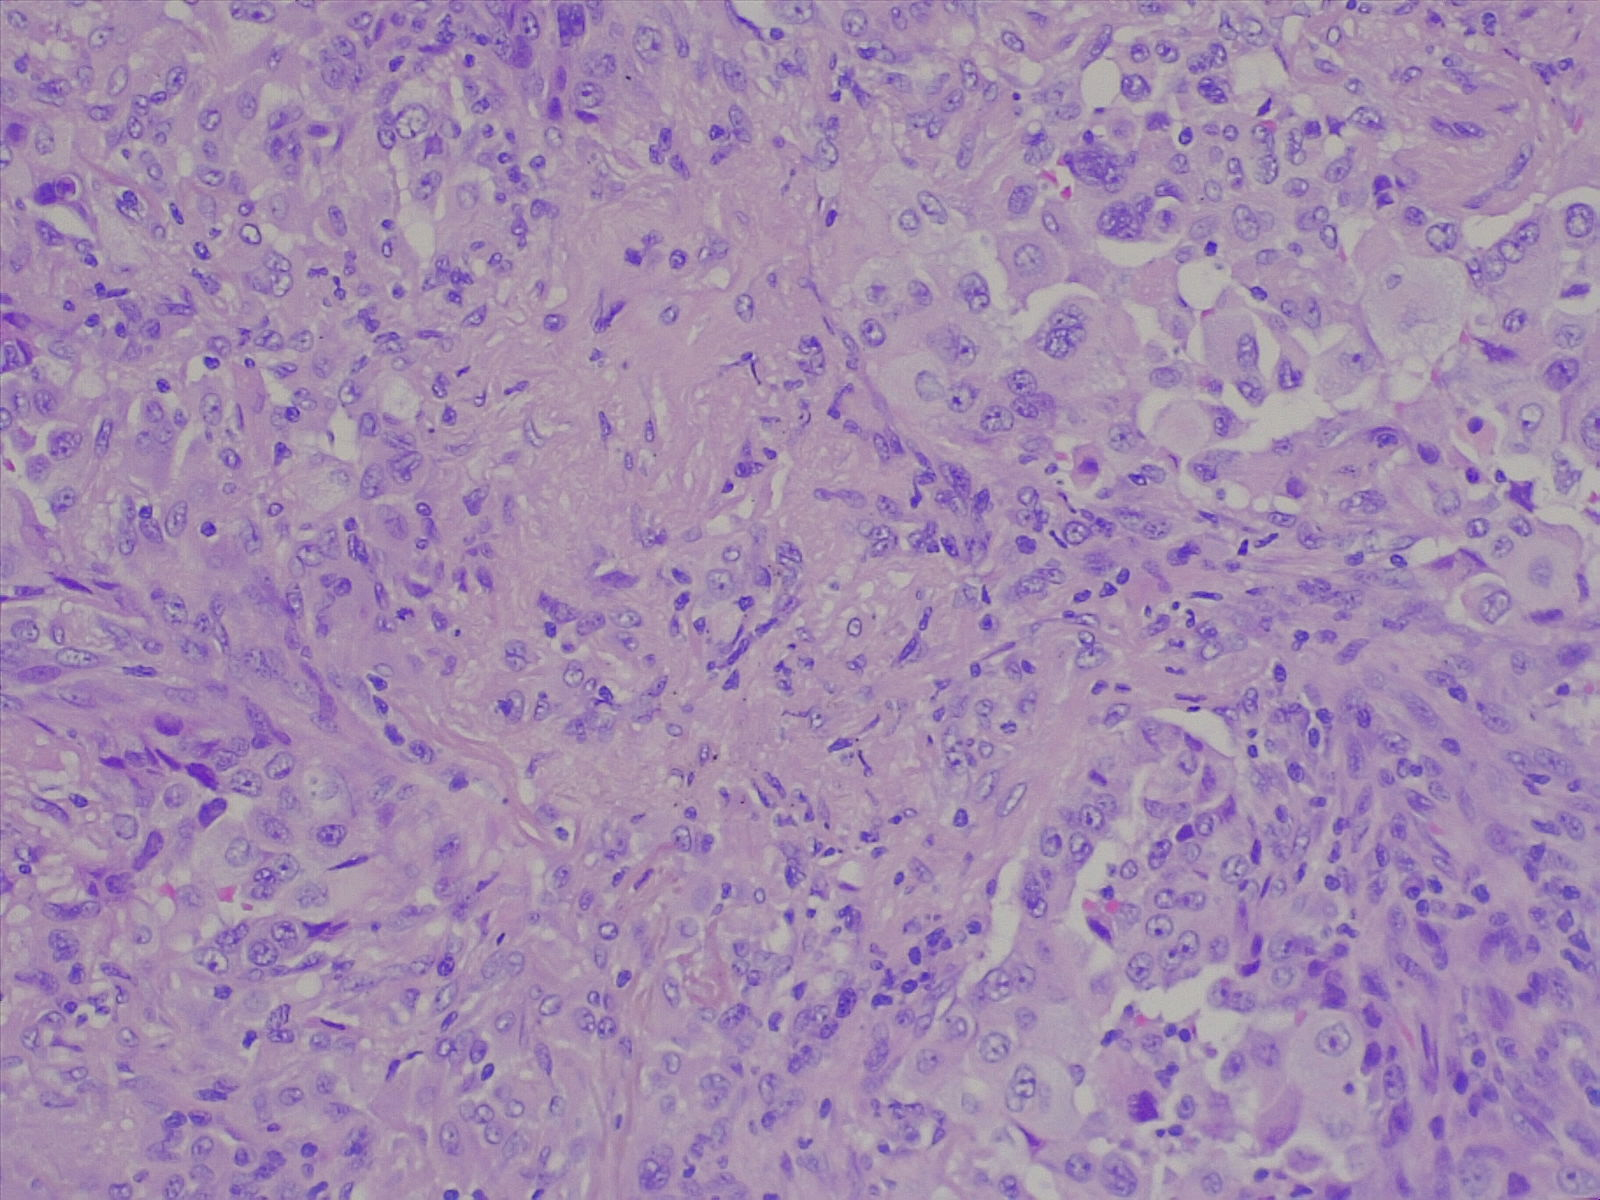
Label: lung adenocarcinoma, moderately differentiated